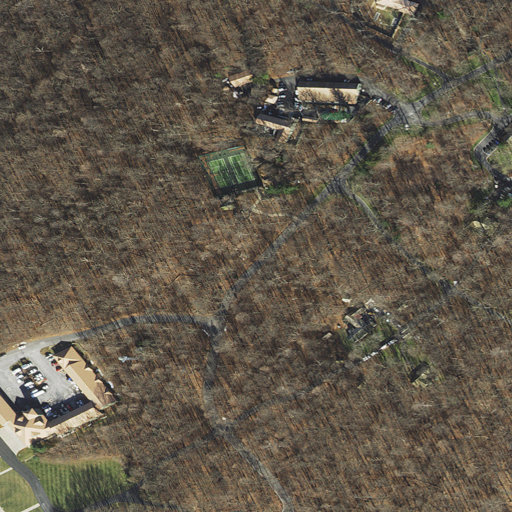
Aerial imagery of mountain in Maryland named Catoctin Mountain containing deciduous forest, medium intensity development, mixed forest, open development, low intensity development, pasture, and high intensity development